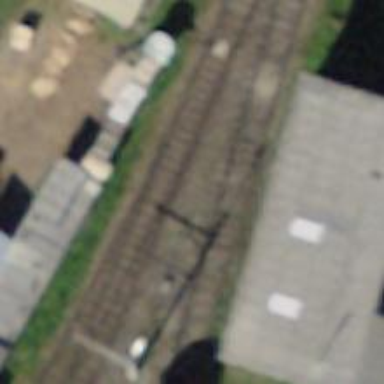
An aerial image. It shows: Railway yard with one track. The railway is electrified with contact line.